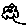
Label: flower